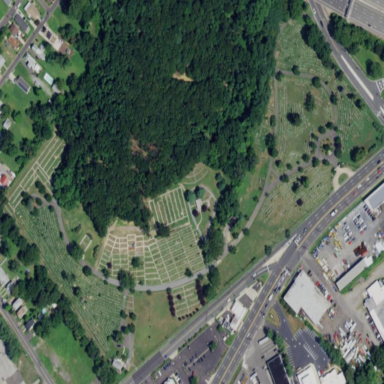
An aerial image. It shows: Cemetery.